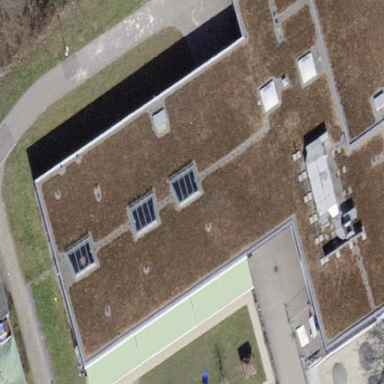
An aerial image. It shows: School building.